Brain MRI, t1w sequence, axial 2D slice.
Patient: age 27, sex F, weight 95 kg, height 1.95 m
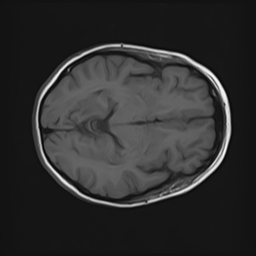